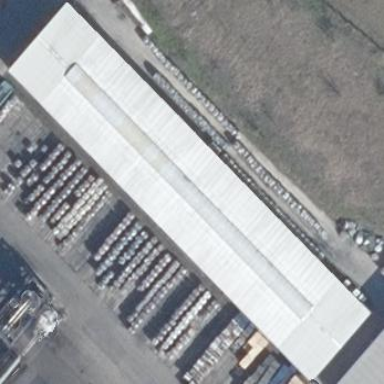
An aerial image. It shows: Industrial building with gabled roof. Both the building and the roof are white in color.